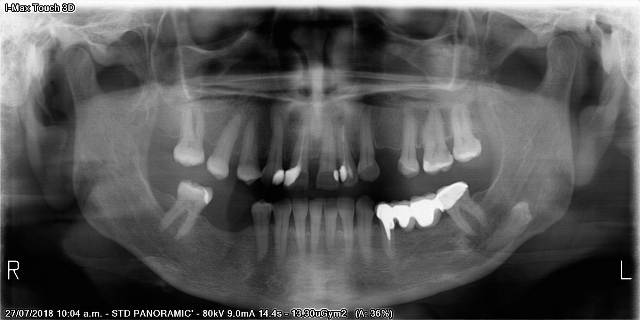
adult